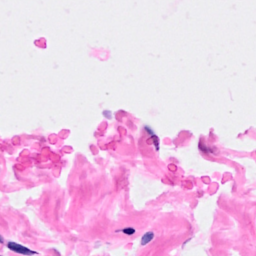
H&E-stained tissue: Breast